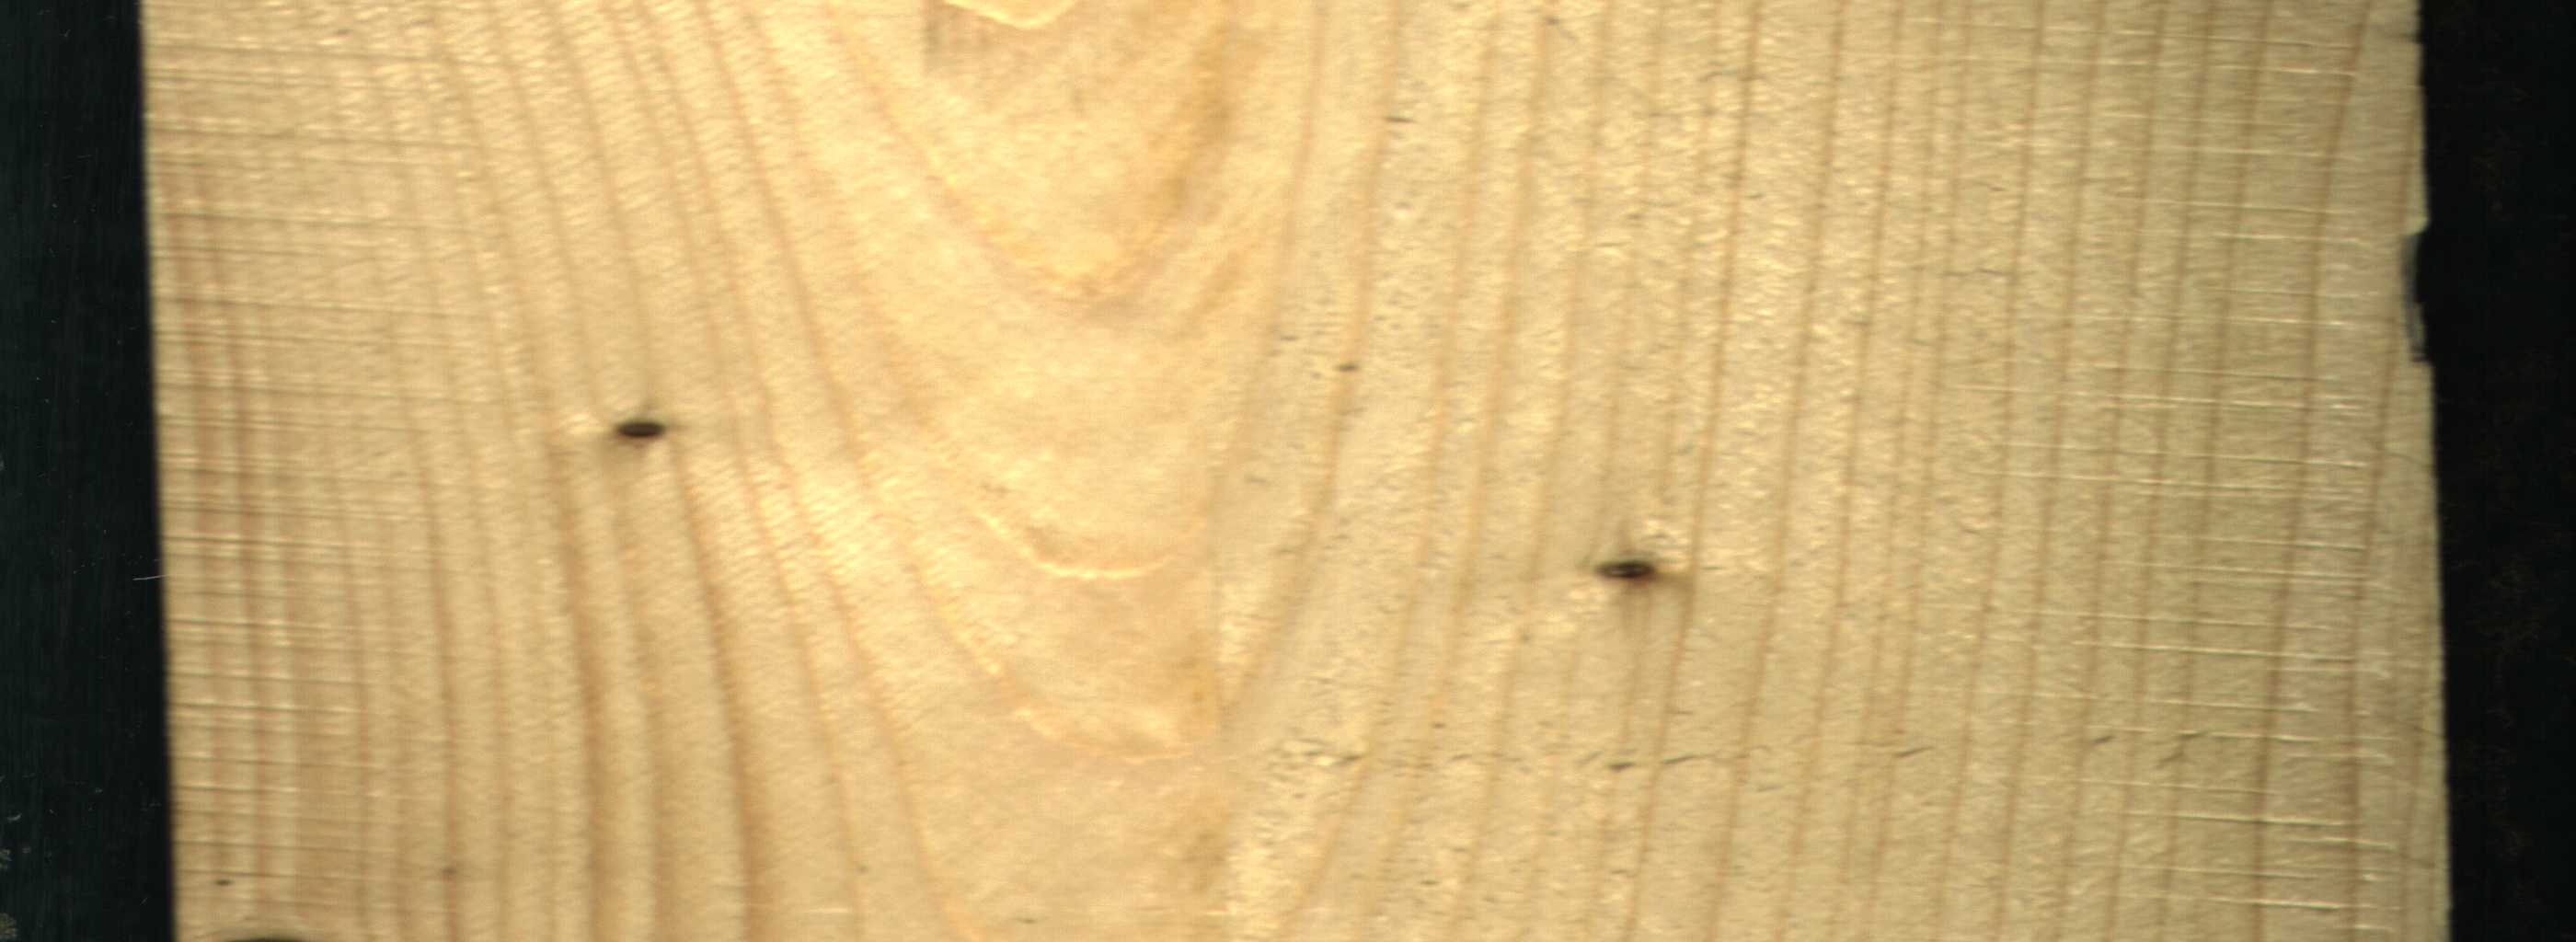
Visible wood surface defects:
Dead_Knot
Dead_Knot